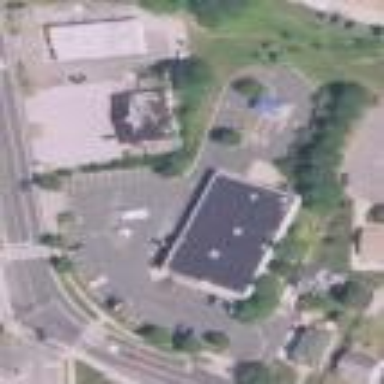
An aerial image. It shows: Retail area.